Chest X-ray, PA view. Patient: 65 years old, sex M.
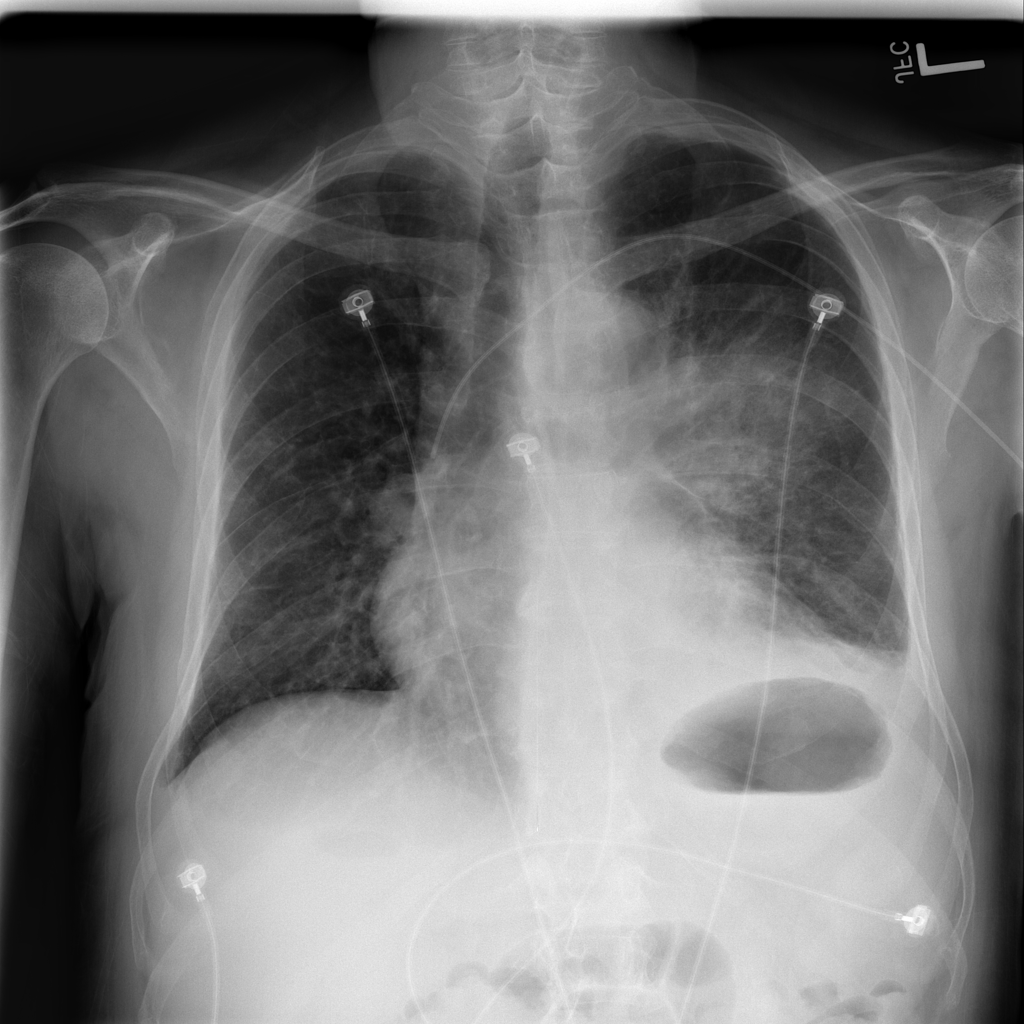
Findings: Effusion, Infiltration, Pneumonia